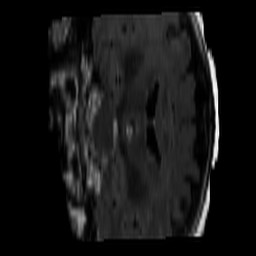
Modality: FLAIR
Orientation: coronal
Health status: ill
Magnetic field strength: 3 T